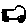
Label: car